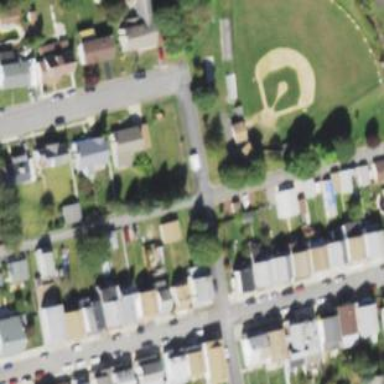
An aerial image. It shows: Baseball pitch for leisure land activities.